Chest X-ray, PA view. Patient: 49 years old, sex F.
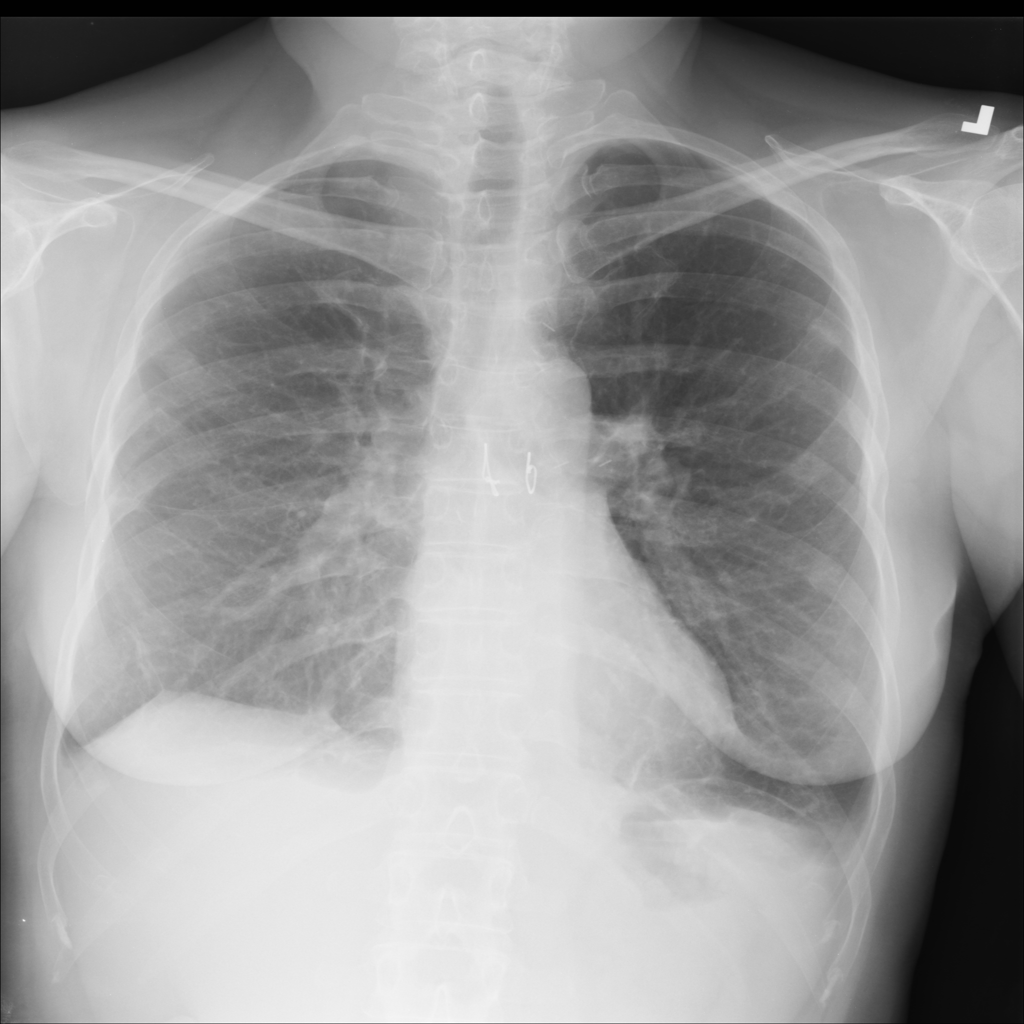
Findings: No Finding